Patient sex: M
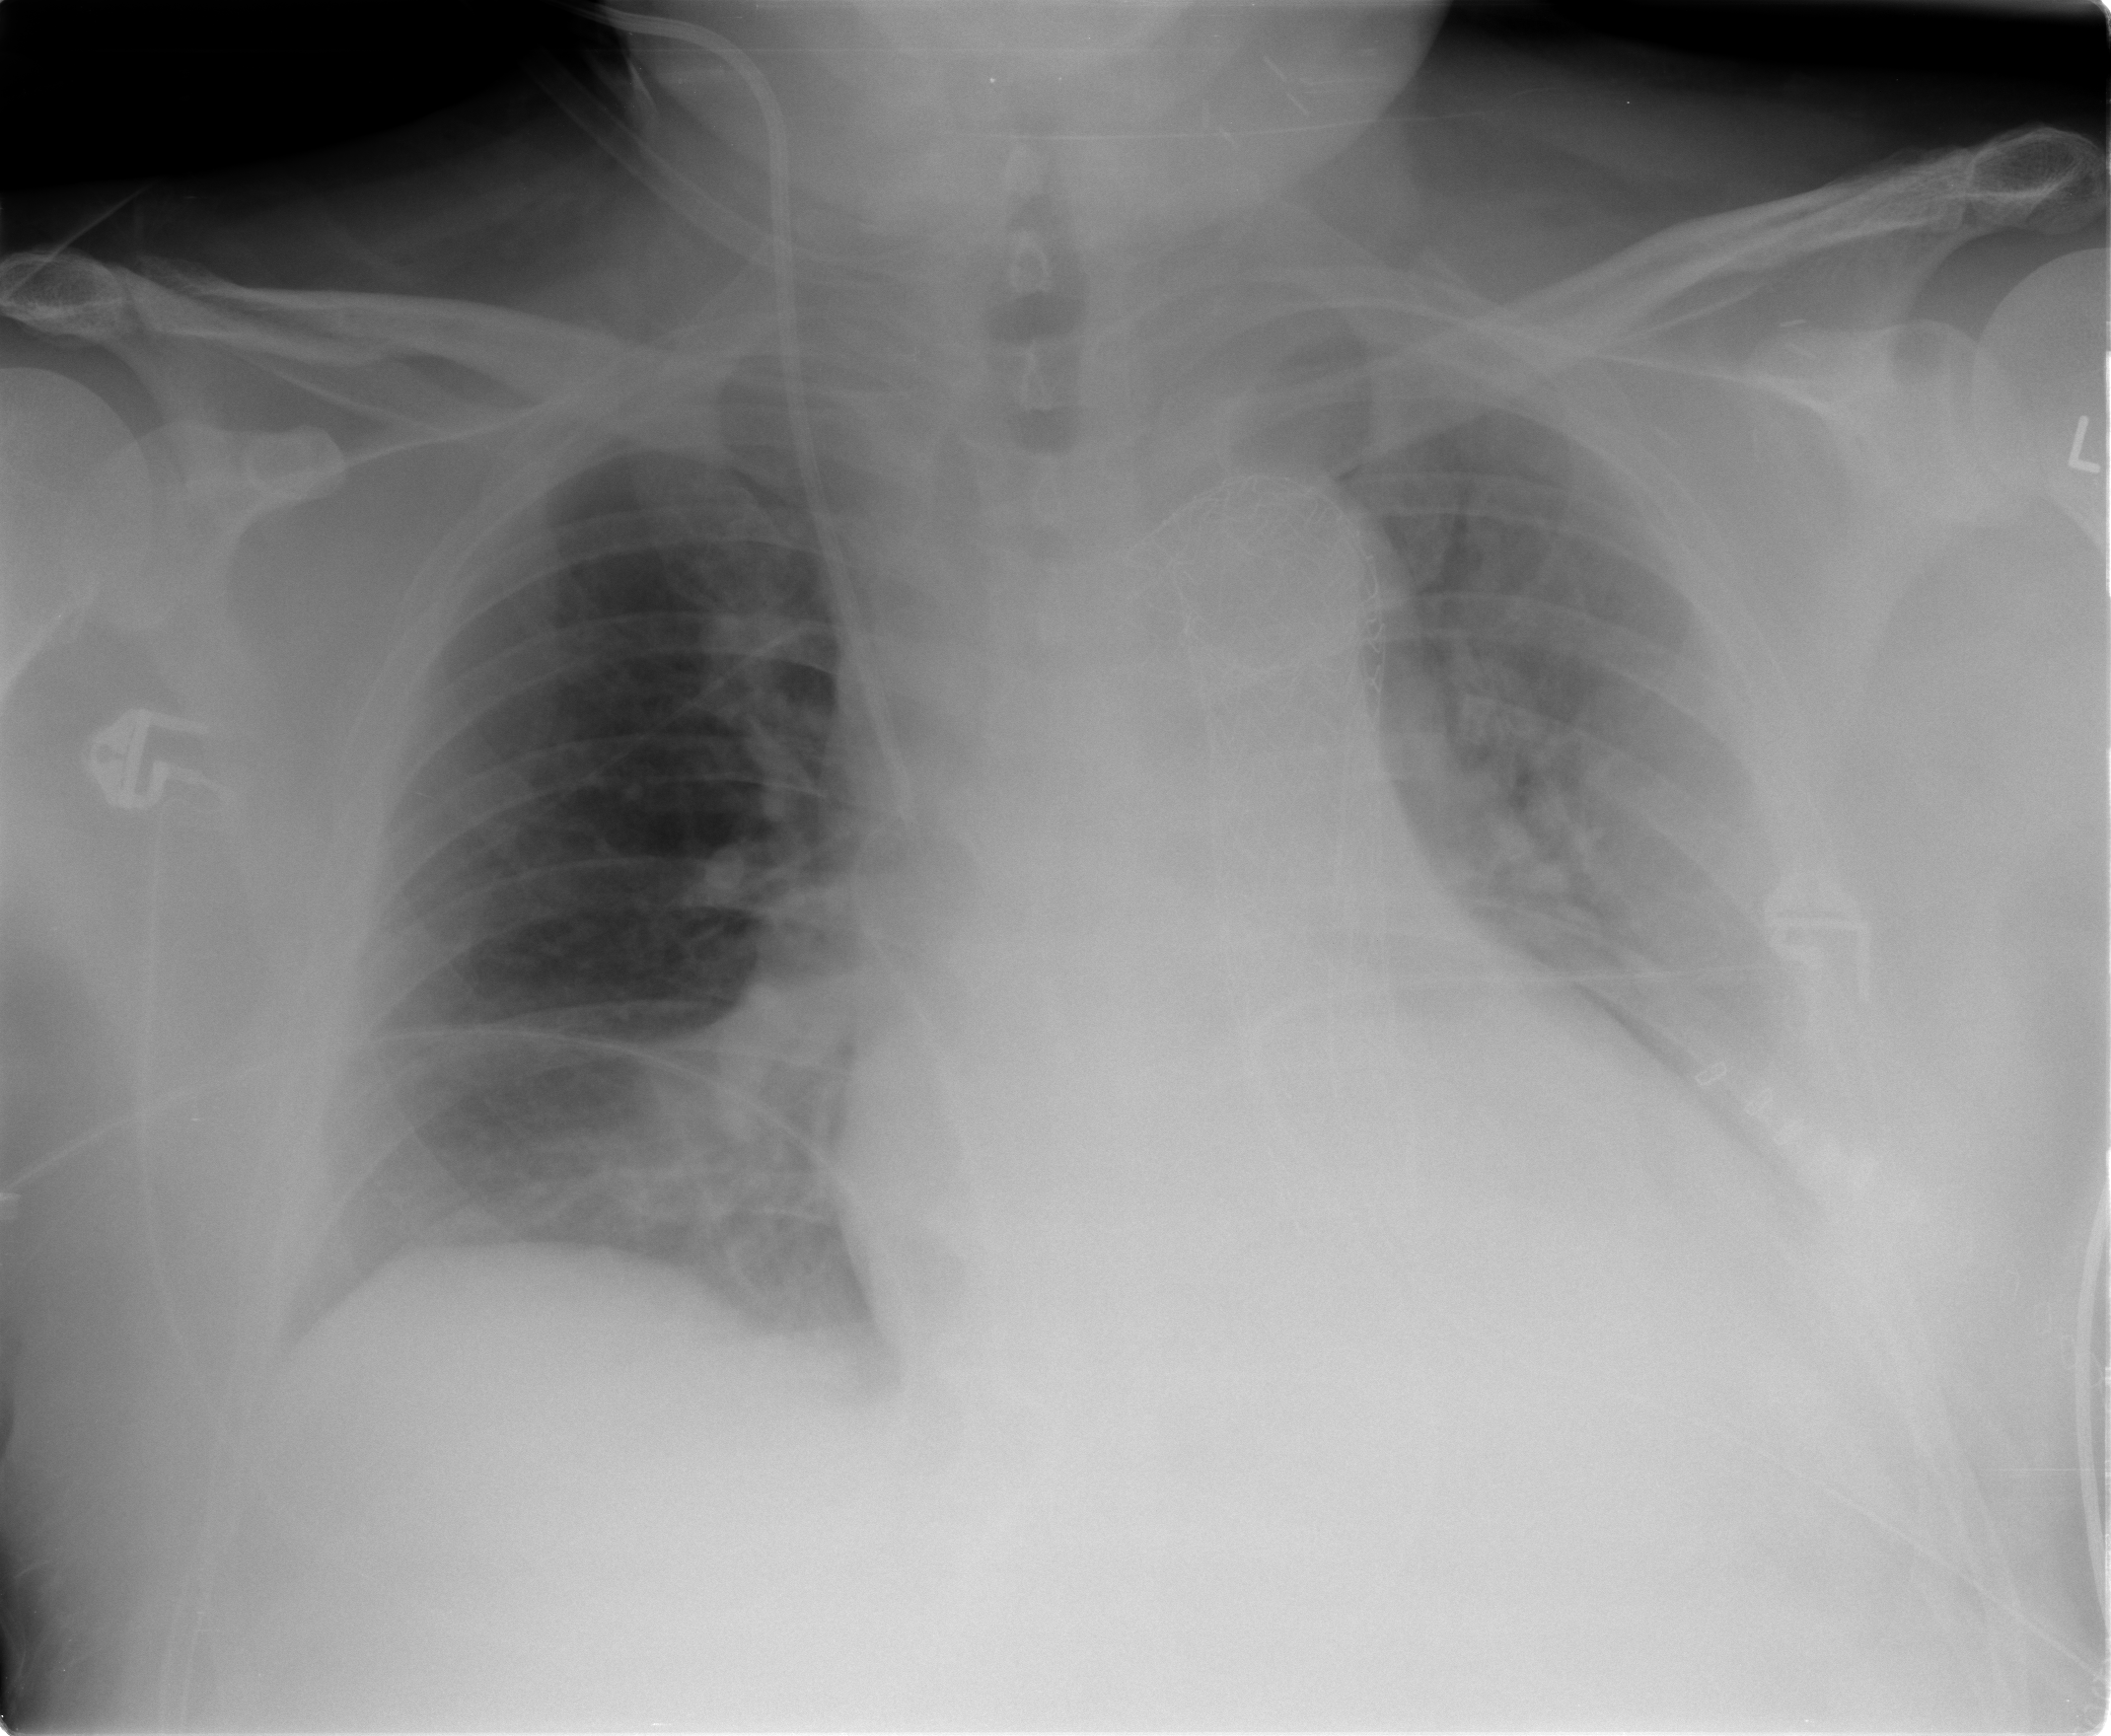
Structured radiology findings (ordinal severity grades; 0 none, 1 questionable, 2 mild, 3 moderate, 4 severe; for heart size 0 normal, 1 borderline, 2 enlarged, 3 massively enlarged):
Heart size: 2
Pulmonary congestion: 2
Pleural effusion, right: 1
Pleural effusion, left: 2
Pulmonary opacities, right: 2
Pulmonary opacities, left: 2
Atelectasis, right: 2
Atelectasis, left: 2